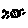
Label: moon